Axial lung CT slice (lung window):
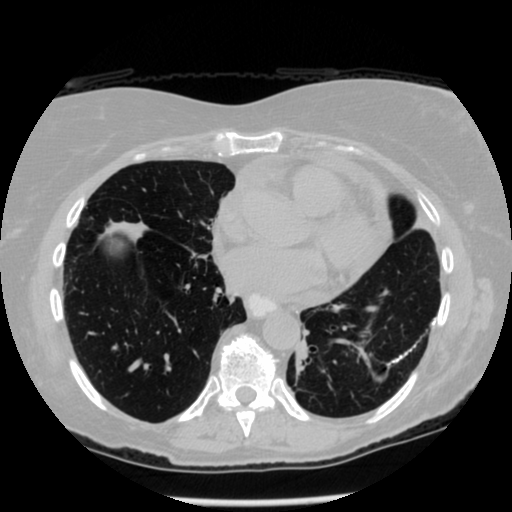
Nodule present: no